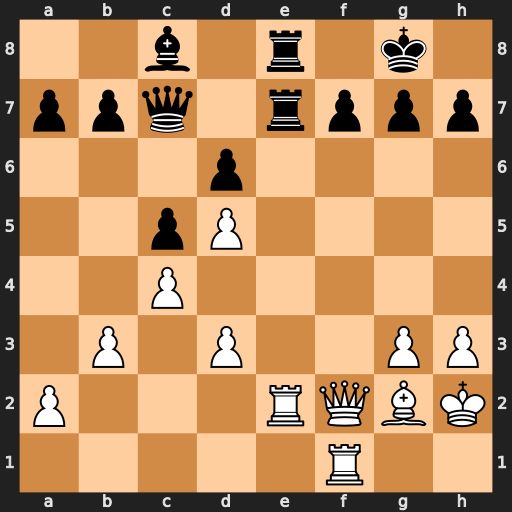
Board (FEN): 2b1r1k1/ppq1rppp/3p4/2pP4/2P5/1P1P2PP/P3RQBK/5R2
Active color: w
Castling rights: -
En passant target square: -
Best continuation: Qxf7+ Rxf7 Rxe8+ Rf8 Rfxf8#